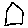
Label: hexagon